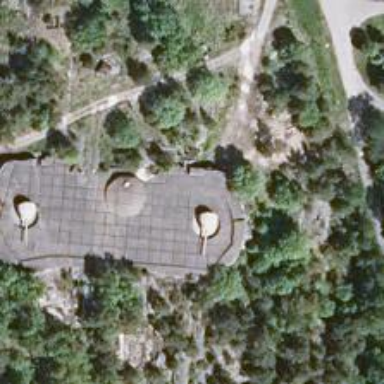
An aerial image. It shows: Historic cannon.